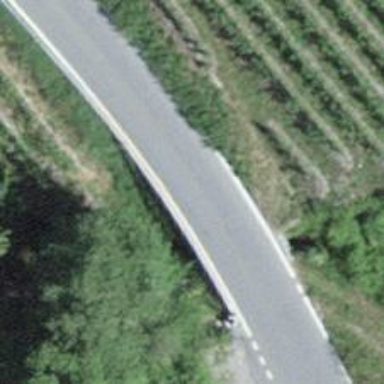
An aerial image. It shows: Bus stop along the road.